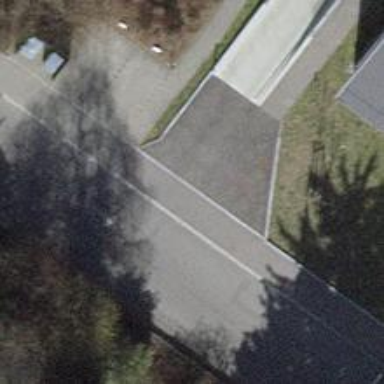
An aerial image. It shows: Parking aisle designated as service road.